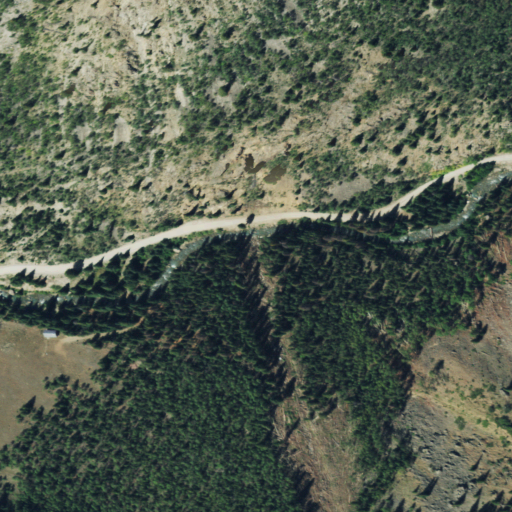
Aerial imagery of valley in Colorado named Lee Smelter Gulch containing evergreen forest, grassland, deciduous forest, herbaceous wetlands, and barren land